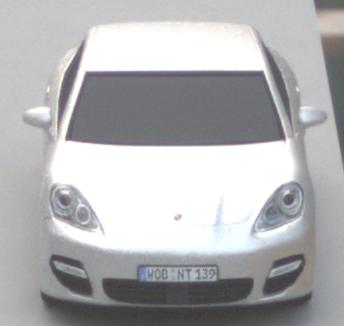
Make: Porsche
Model: Panamera
Detailed model: Panamera (970)
Model produced from: 2010/05
Model produced until: 2013/04
Doors: 5
Color: white
Road condition: dry road
Daytime: morning or afternoon
Contrast: low contrast